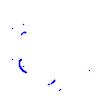
Particle: proton